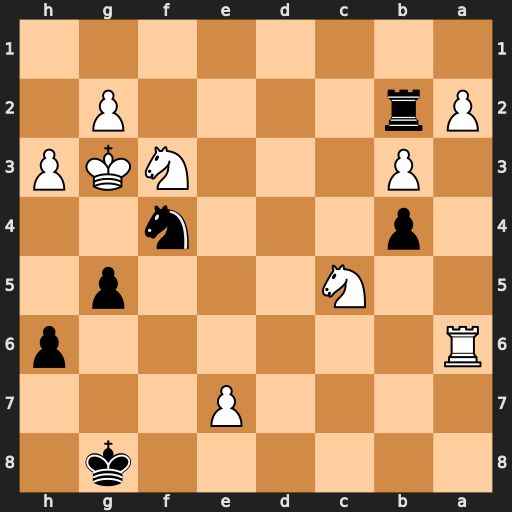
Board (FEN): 6k1/4P3/R6p/2N3p1/1p3n2/1P3NKP/Pr4P1/8
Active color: b
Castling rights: -
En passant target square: -
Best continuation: Rxg2#